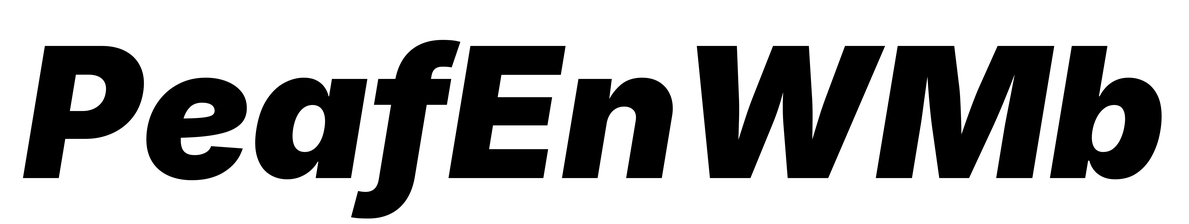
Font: Inter-Italic_Black_Italic